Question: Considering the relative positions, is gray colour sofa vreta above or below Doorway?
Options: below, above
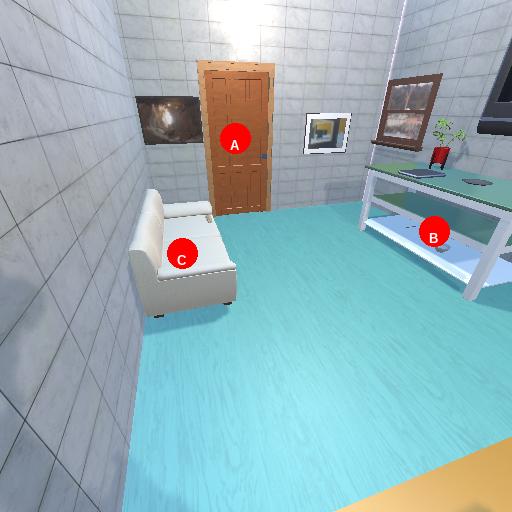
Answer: below